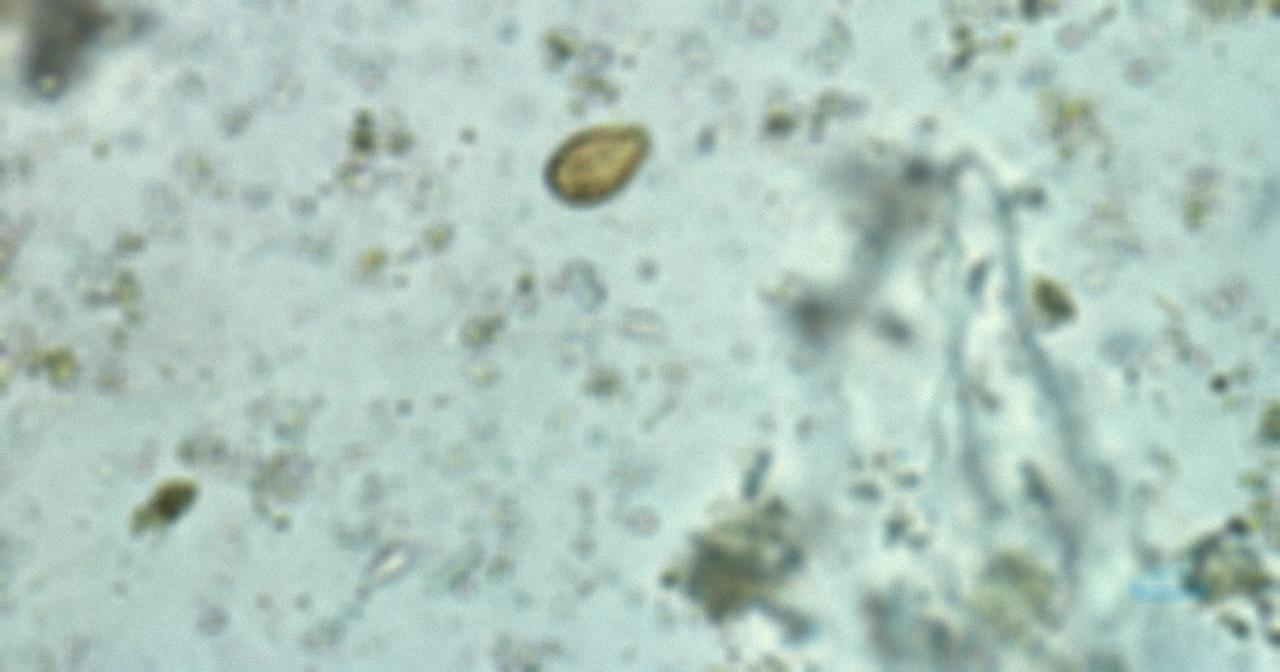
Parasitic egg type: Opisthorchis viverrine